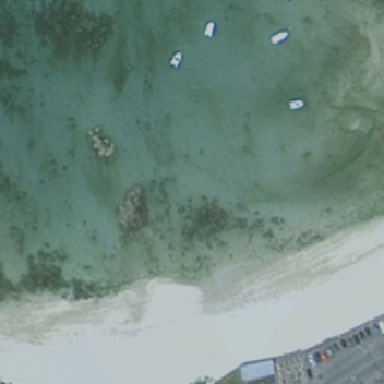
Four white fishing boats floated on the light green sea .